Frequency: 95000
Velocity: 0,2945
Power: 14,8
Pulse duration: 0,0000001
Pass count: 1
Magnification: 10
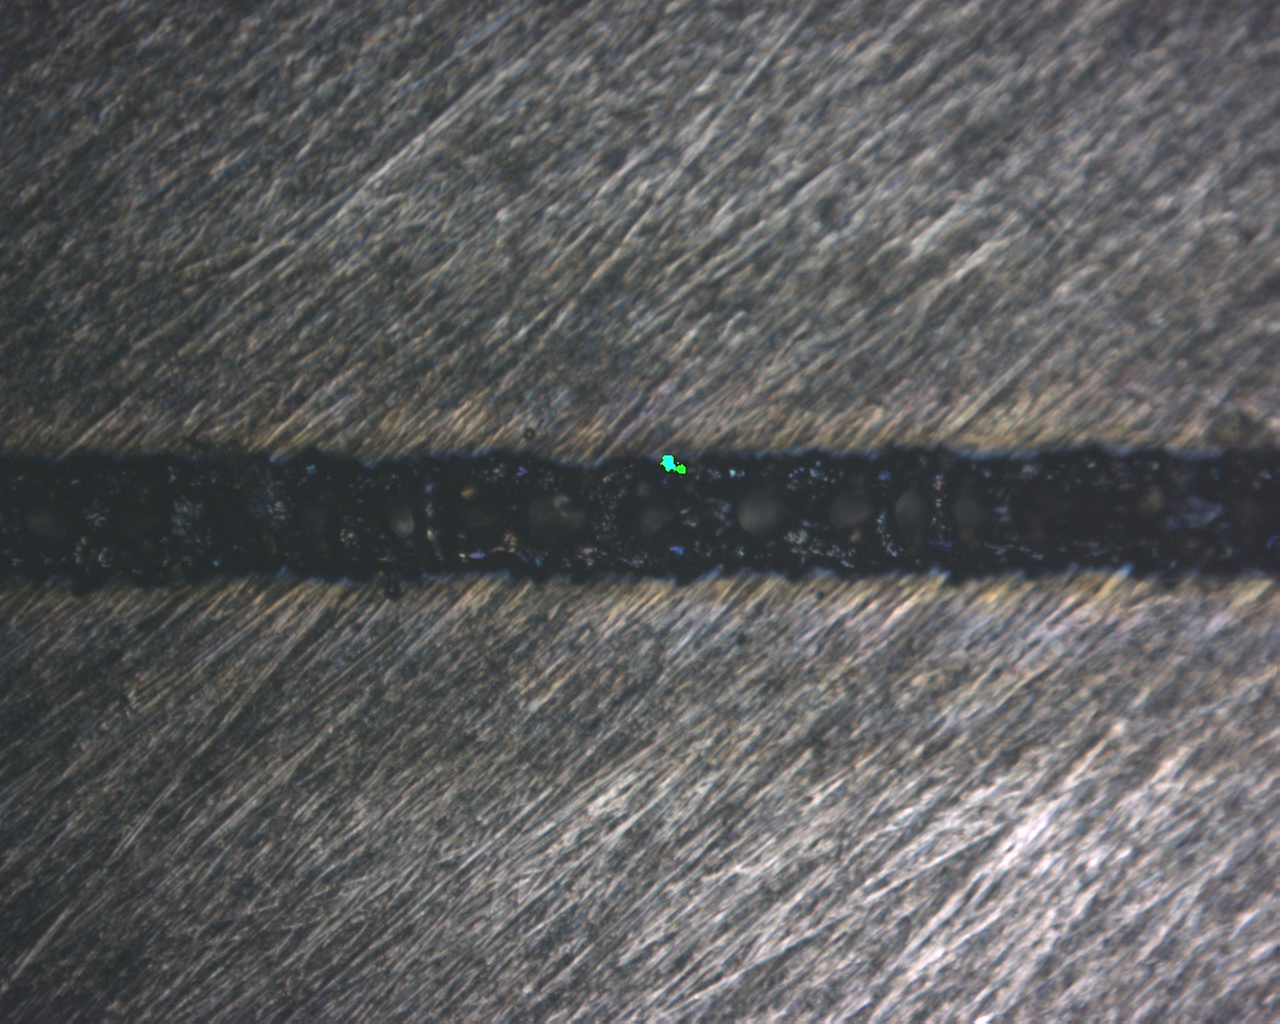
Measured width: 139.111
Other width: 50.417